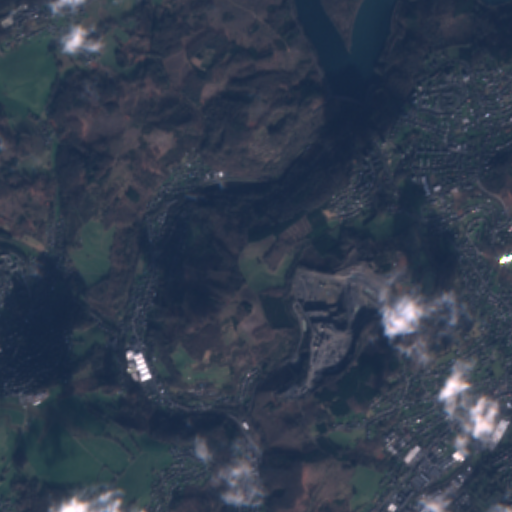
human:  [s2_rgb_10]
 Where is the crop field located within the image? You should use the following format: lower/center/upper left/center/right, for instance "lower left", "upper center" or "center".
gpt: The crop field is located in the lower left of the image.
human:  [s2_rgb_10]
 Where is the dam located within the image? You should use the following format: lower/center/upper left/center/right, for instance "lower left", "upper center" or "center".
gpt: The dam is located in the upper right of the image.
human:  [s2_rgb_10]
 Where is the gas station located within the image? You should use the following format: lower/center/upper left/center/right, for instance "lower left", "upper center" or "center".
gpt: The gas station is located in the lower left of the image.
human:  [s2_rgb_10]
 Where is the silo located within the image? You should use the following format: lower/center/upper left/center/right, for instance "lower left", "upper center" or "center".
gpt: The silo is located in the lower right of the image.
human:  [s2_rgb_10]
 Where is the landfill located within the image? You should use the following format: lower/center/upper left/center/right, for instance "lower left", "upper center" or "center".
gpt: There is no landfill in the image.